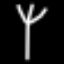
Label: fork